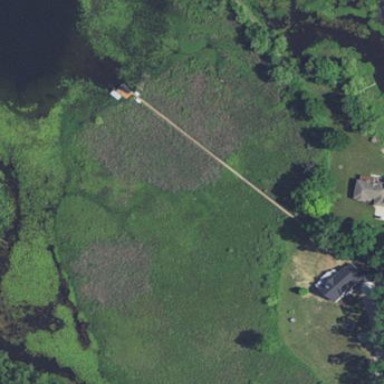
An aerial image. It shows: Marsh wetland.